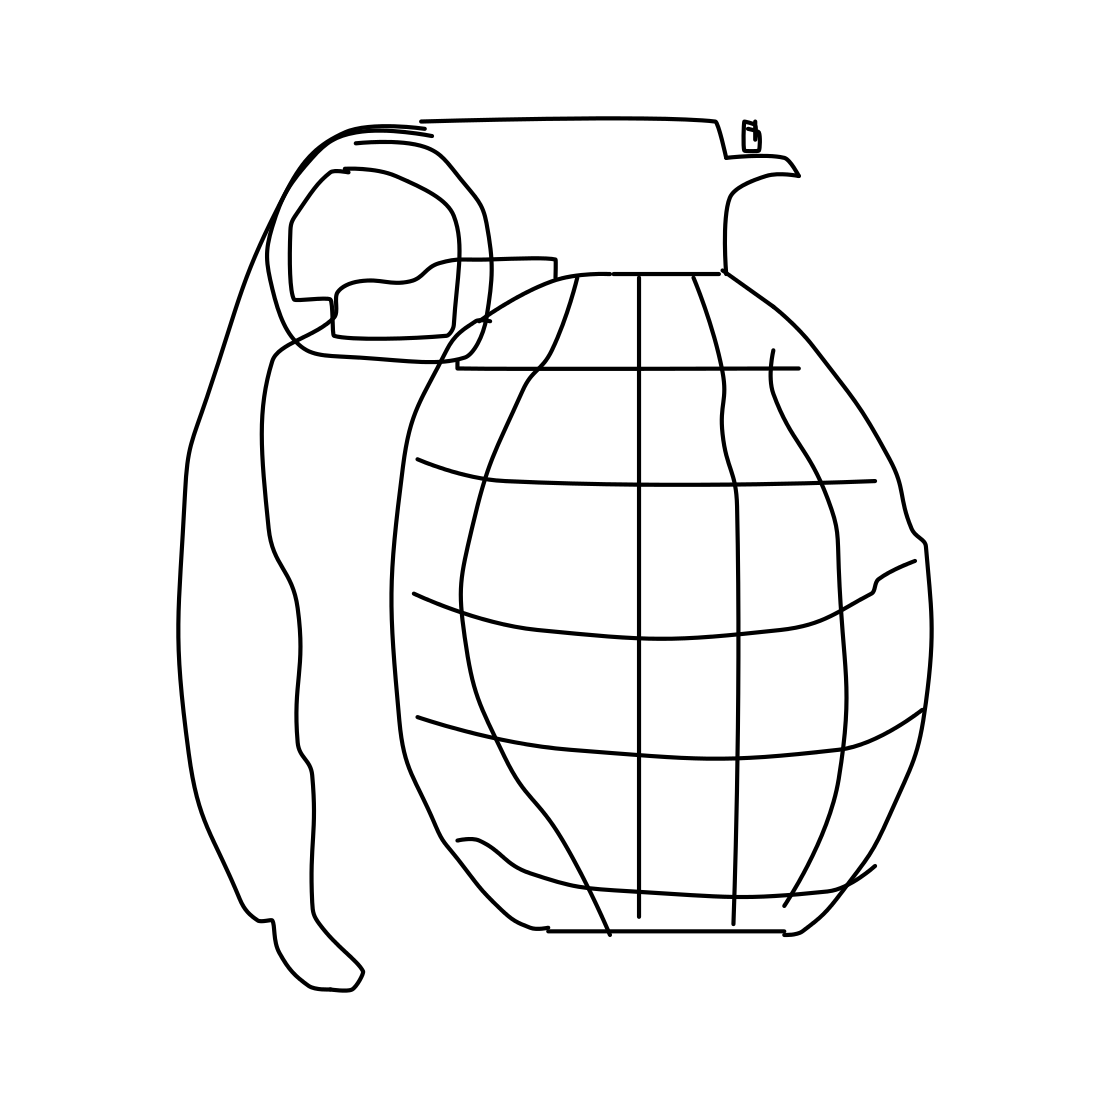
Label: grenade